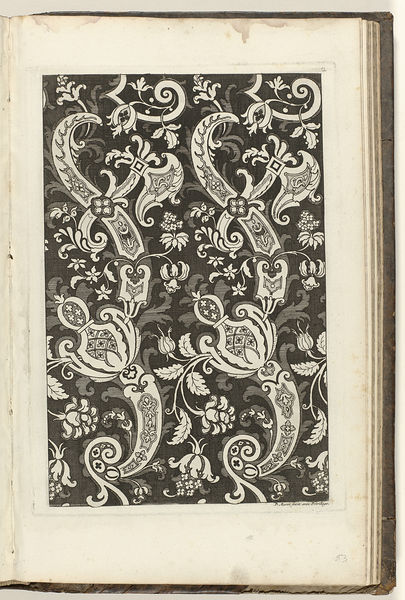
Titel: Repetitive pattern in white and grey on a black ground
Künstler: Daniël (I) Marot
Standort: Amsterdam
Institution: Rijksmuseum
Schlagwörter: ornate, white, black, old, pattern, wallpaper, flower, drawing, texture, color, abstract, leaves, design, ink, art, detail, floral, book, leaf, calligraphy, contrast, page, illumination, vines, pages, b&w, horror, arabesque, weapons, frontispiece, balck, scrolls, craft, paisley, axes, filligree, ancien, ornatwe, vacui